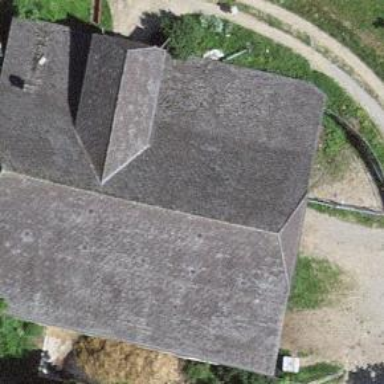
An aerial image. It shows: Rural barn.